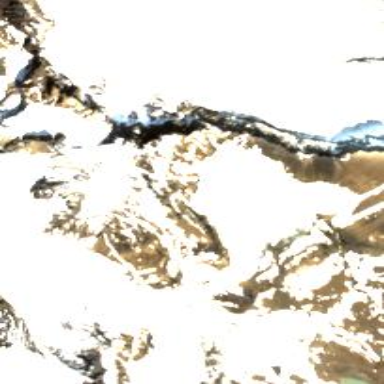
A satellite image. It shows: Majestic glacier in the distance.